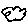
Label: cloud